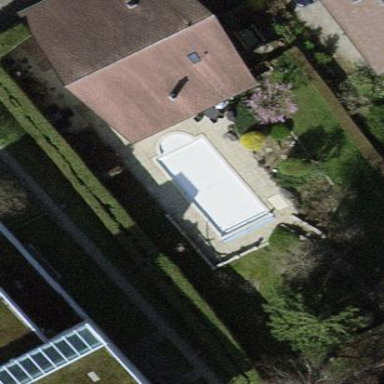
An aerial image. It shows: Swimming pool located in leisure land.